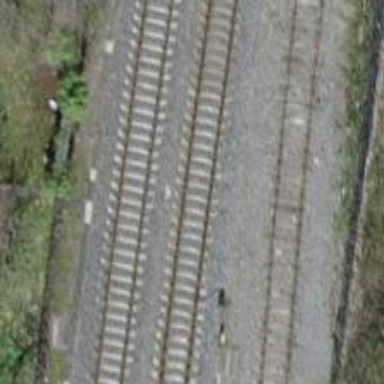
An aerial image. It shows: Single-track electrified railway with contact line.